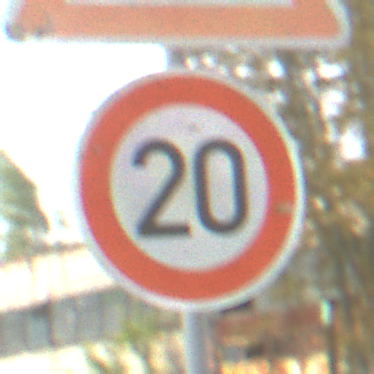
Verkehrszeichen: Geschwindigkeit20
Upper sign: RadverkehrLinks
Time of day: Midday
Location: Outdoor (Suburban)
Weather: PartlyCloudy
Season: Summer
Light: Natural